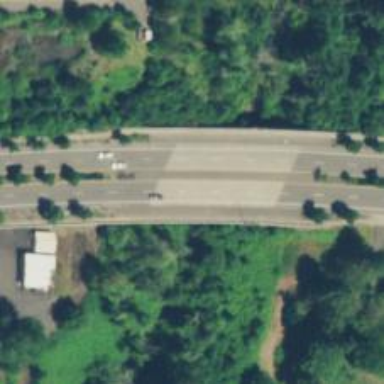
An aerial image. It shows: Primary highway bridge.